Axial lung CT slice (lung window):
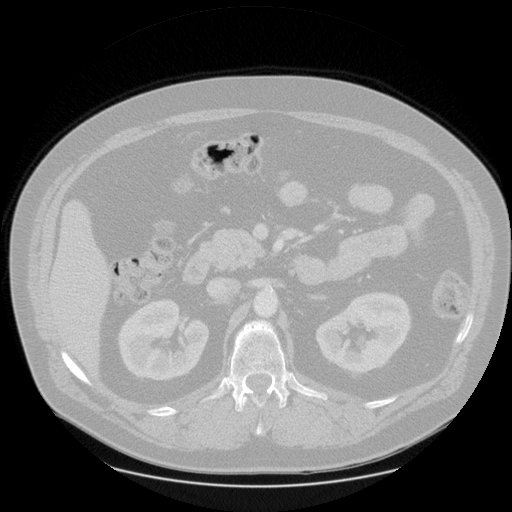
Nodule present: no